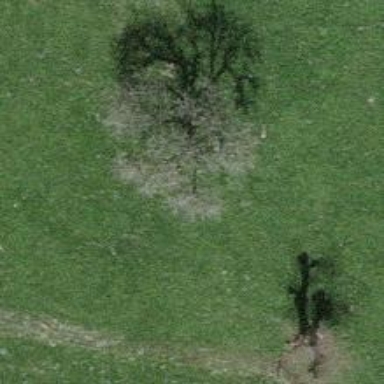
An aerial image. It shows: Agricultural area with broadleaved deciduous trees.